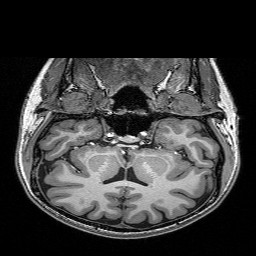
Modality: T1w
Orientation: sagittal
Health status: healthy
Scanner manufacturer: siemens
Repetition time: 2.53 s
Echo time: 0.00332 s